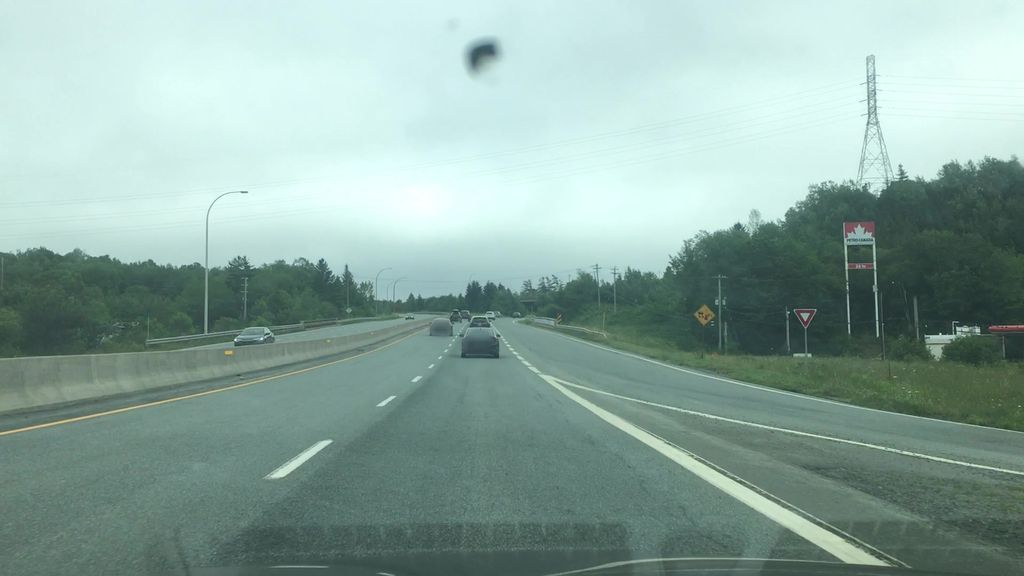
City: halifax